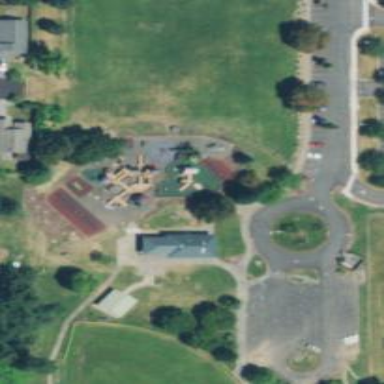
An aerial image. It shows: Playground area for leisure activities on the land.